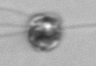
Label: flagellate_morphotype1